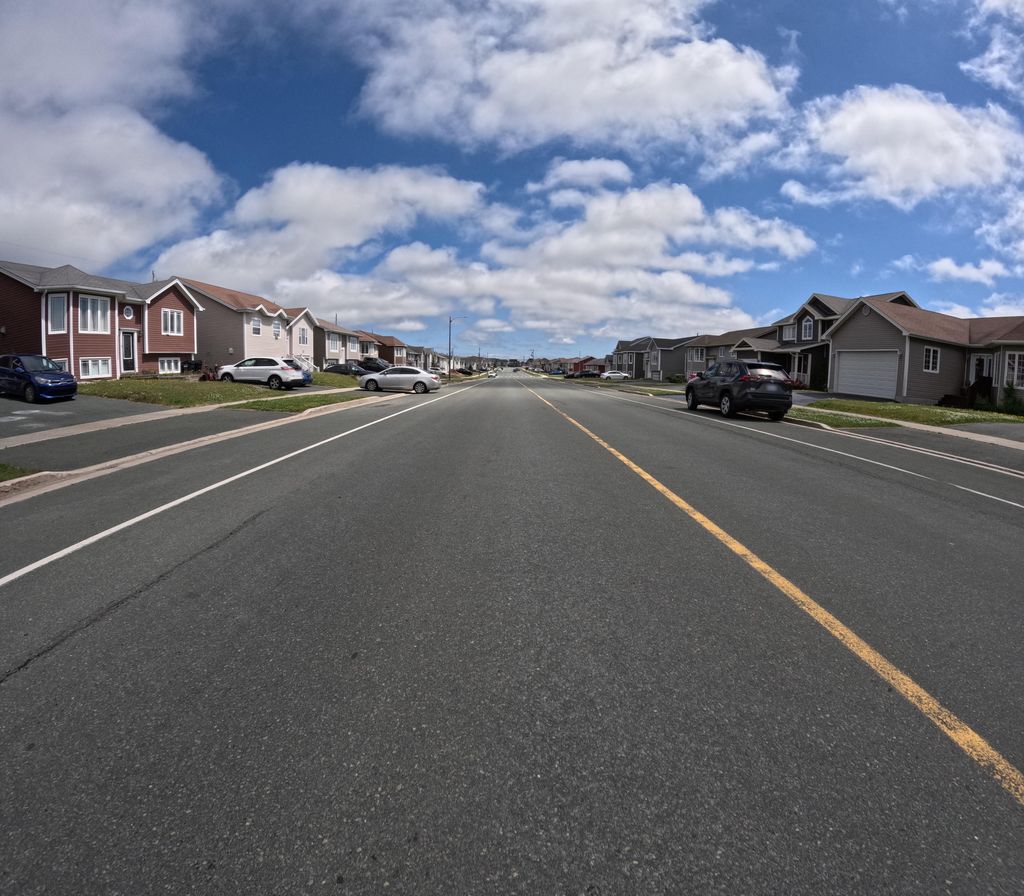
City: st_johns